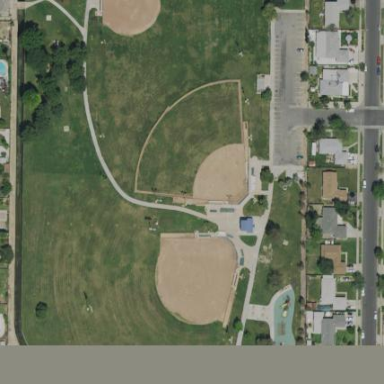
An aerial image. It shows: Baseball pitch for leisure land activities.